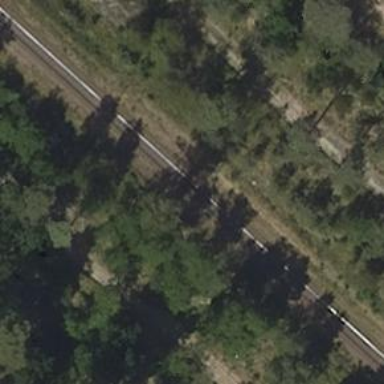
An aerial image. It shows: Solitary milestone along the railway.